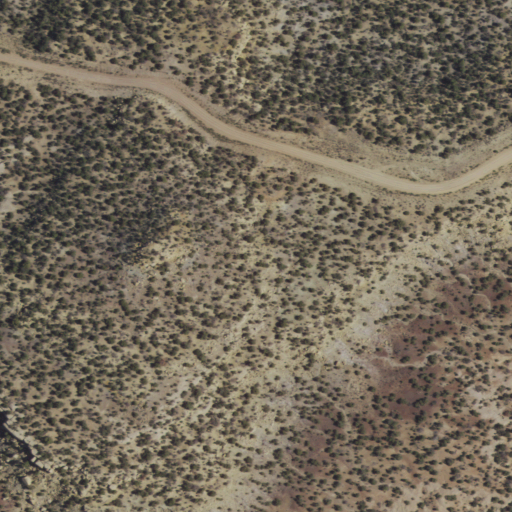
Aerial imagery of mountain in New Mexico named Manzanares Mesa containing shrub and evergreen forest